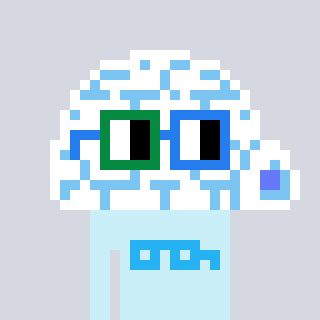
a pixel art character with square green and blue glasses, a igloo-shaped head and a cold-colored body on a cool background